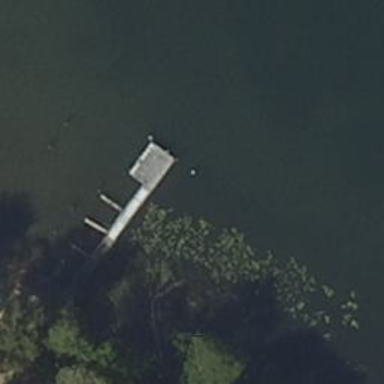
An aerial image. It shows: Man-made pier.